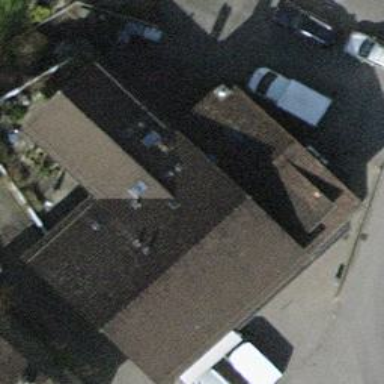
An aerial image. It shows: Bakery inside building.